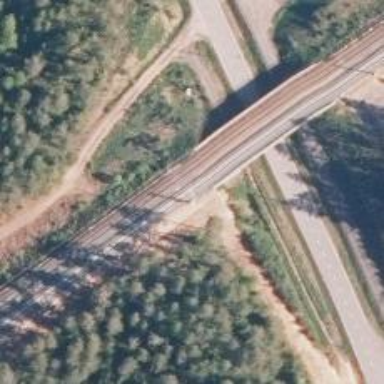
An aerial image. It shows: Rail siding with electrified contact lines for trains.